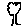
Label: tree